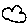
Label: cloud